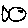
Label: fish